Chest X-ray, AP view. Patient: 36 years old, sex M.
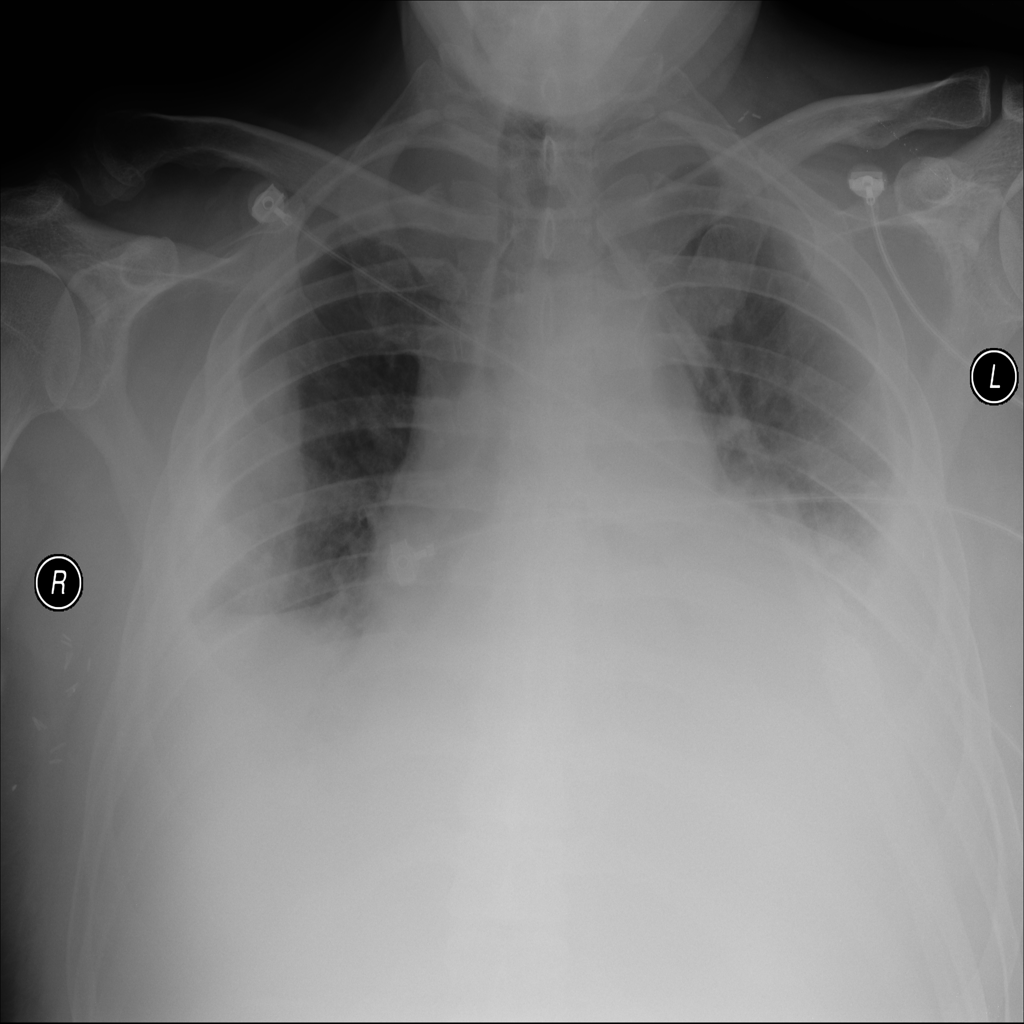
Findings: No Finding